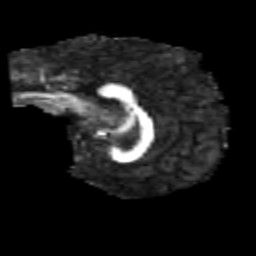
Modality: FA
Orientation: sagittal
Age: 29
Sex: male
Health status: healthy